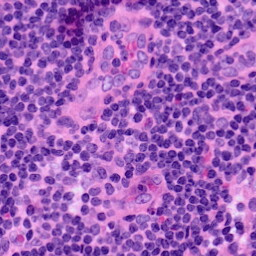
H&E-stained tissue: LymphNode